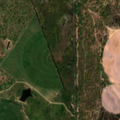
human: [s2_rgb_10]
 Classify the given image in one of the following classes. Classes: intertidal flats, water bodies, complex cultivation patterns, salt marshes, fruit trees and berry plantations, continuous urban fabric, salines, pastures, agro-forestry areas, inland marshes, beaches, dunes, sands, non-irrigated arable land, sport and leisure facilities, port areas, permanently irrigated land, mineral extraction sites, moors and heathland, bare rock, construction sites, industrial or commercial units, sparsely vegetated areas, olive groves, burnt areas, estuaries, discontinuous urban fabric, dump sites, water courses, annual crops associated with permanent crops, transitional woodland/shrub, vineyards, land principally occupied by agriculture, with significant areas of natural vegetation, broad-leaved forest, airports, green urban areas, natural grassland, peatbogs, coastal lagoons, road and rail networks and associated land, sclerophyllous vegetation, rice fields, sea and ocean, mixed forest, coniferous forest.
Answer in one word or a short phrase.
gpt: continuous urban fabric